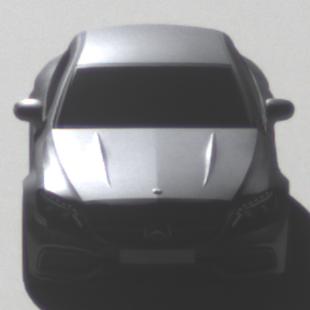
Make: Mercedes-Benz
Model: C 43 AMG
Detailed model: C-Class (205) AMG Limousine
Model produced from: 2016/10
Model produced until: 2018/04
Doors: 4
Color: gray
Road condition: dry road
Daytime: midday
Contrast: high contrast